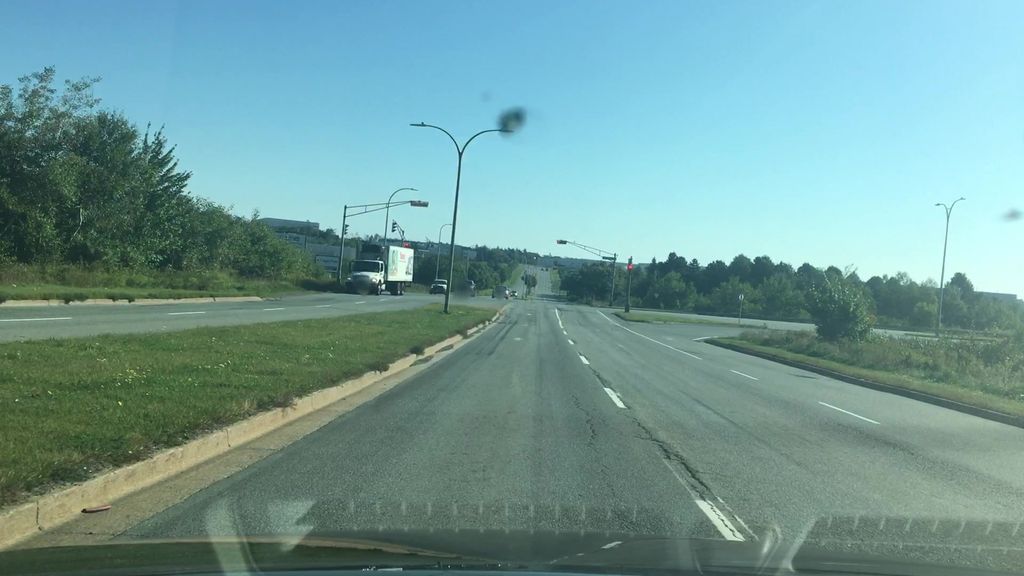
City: halifax